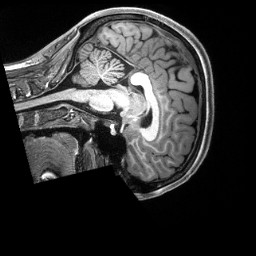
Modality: T1w
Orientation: sagittal
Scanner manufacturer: siemens
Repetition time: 2.5 s
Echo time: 0.00231 s